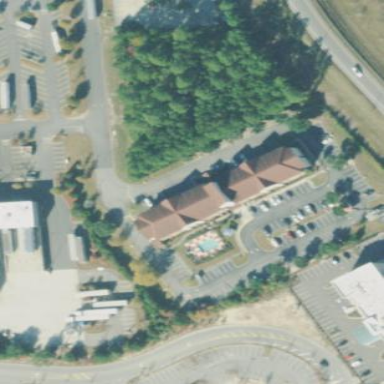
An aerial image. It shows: Hotel building.